Interaction volume radius: 10 \u00c5
Interaction volume height: 10 \u00c5
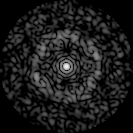
Disorder parameter: 0.7768